Question: I am a relative beginner at git - I have two branches: 'master' and 'frontend'. I've recently done something that's messed everything up and I don't know how to fix it. I cannot seem to find a way forward without making it worse - I would appreciate your indulgence.
This is my 'gitk --all':

Top blue: 'stash' WIP on frontend
Second blue: index on frontend.
Red: Local uncommitted changes, not check in to index
Green: Local changes checked in to index but not committed
Yellow: 'frontend' and 'master' branches
5 blues in a line: These are commits made on 'frontend' before yesterday's merge
Tan box: my repo on Github ('remotes/origin/master')
Bottom green box: the production site ('remotes/production/master')
### What happened
Last night I did 'git stash' on 'frontend' to clear my working tree, then 'git checkout master' then 'git merge frontend'.
The merge ran into conflicts, then in an attempt to reverse the merge I ran 'git reset HEAD@{1}', and now I'm here and I don't know what to do to clean this up.
I would ideally like to have my two branches back with their separate dirty working trees (frontend's working tree is stored in stash and master's was merged). Thank you for any help you can give.
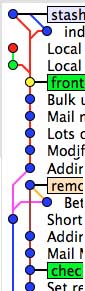
Answer: Use 'git reflog' to find out where your 'HEAD' was before you did the 'git reset HEAD@{1}'. Then reset back to that.